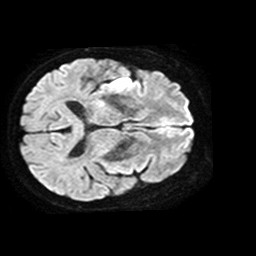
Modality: TRACE
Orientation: axial
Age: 63
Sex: female
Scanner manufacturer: philips
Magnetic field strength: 1.5 T
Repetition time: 3.684 s
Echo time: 0.09411 s